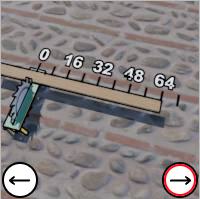
Task: length
Answer: 64
First scale value: 16.0